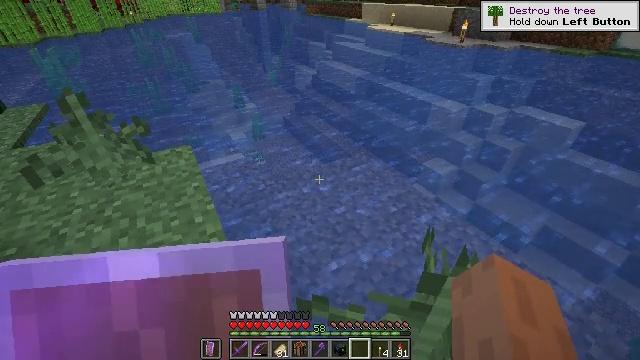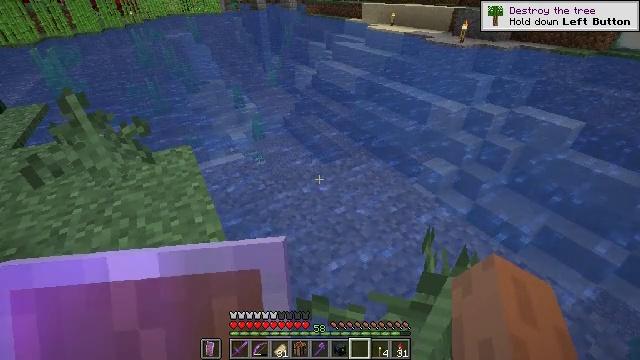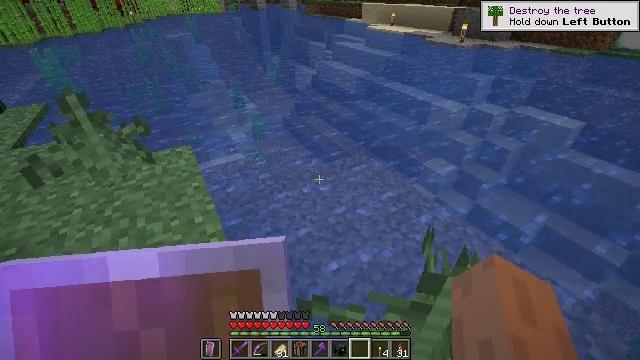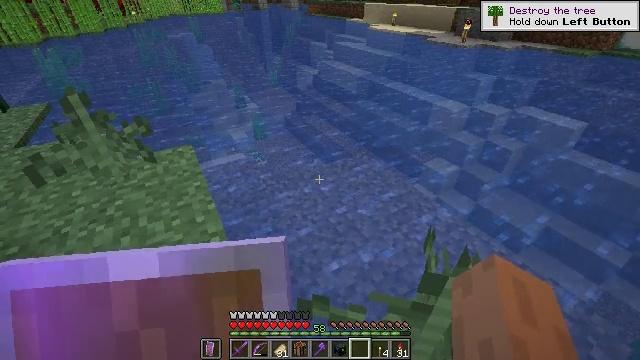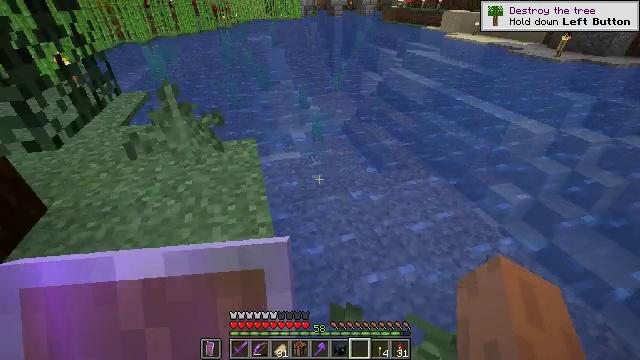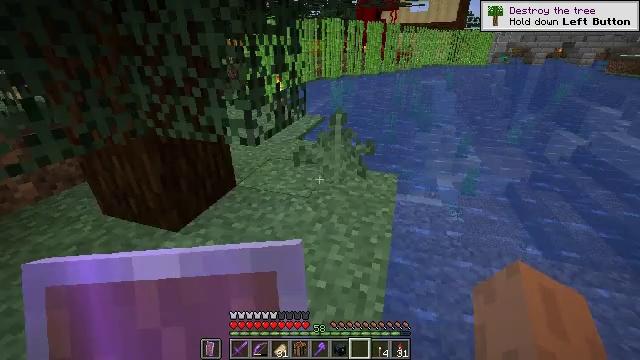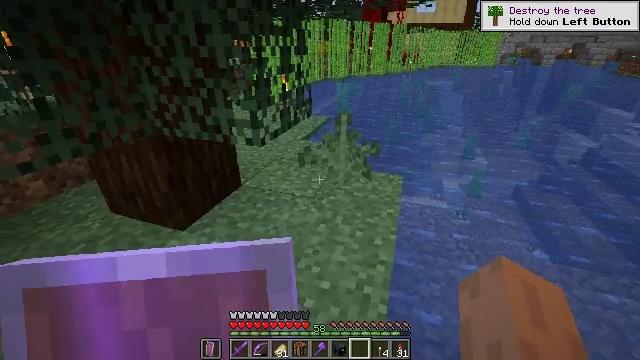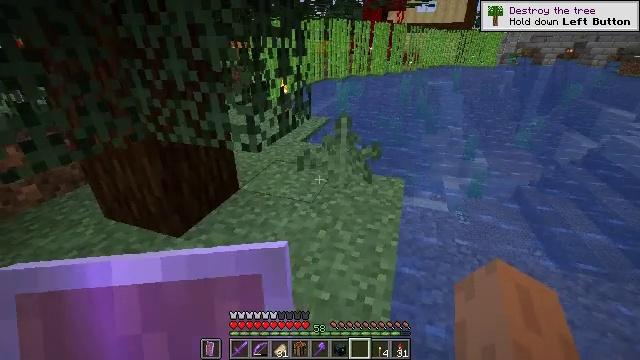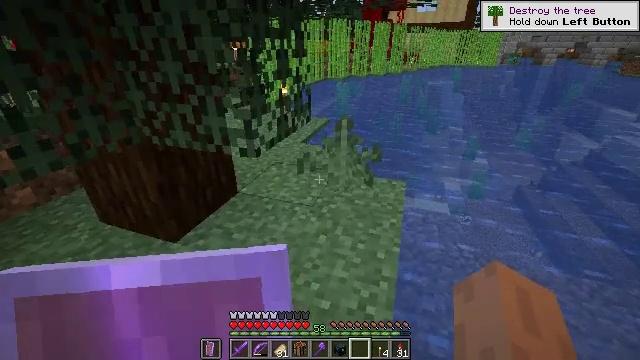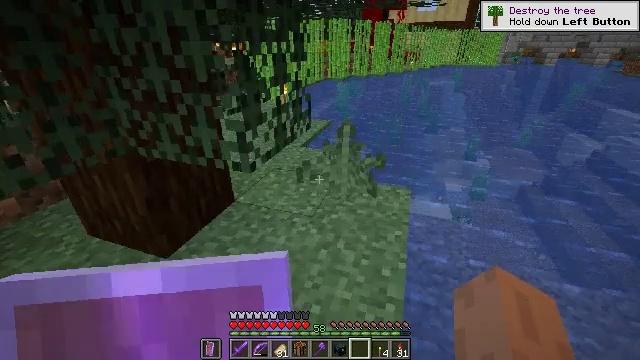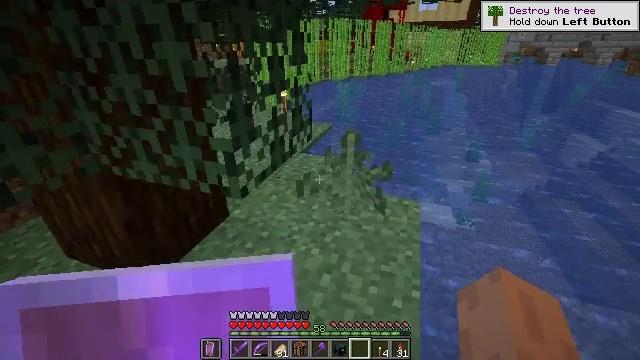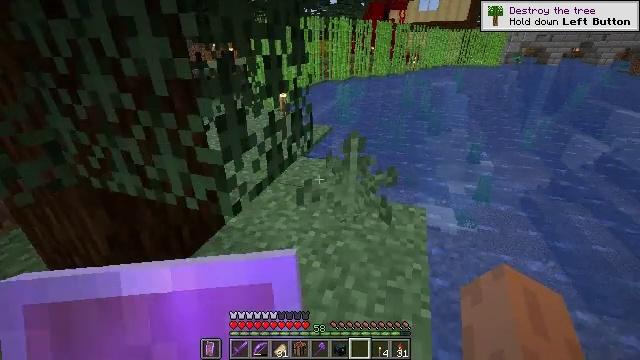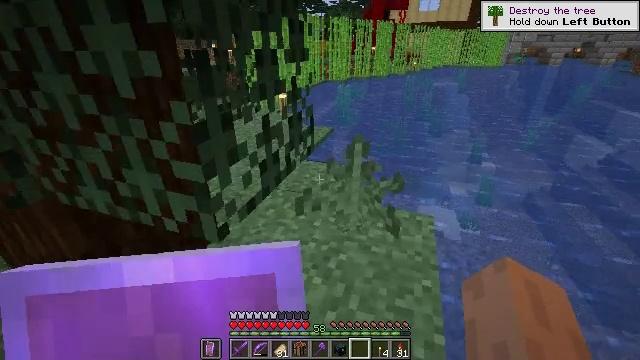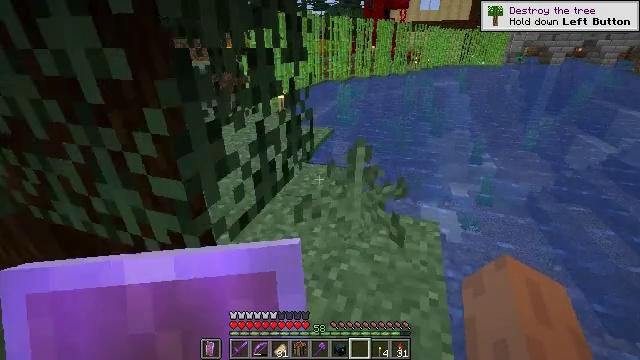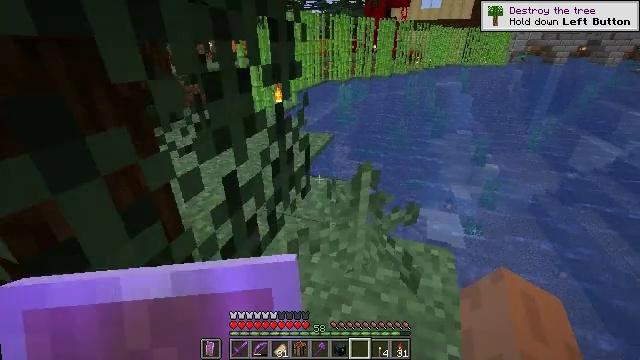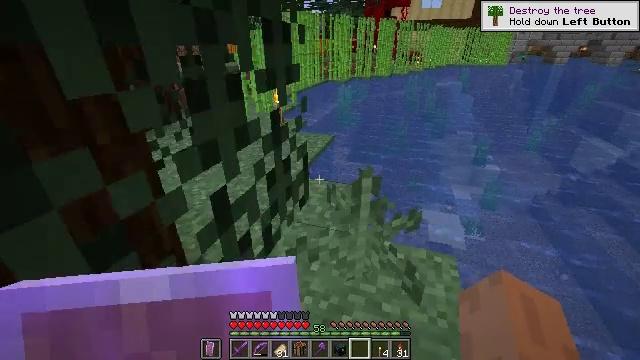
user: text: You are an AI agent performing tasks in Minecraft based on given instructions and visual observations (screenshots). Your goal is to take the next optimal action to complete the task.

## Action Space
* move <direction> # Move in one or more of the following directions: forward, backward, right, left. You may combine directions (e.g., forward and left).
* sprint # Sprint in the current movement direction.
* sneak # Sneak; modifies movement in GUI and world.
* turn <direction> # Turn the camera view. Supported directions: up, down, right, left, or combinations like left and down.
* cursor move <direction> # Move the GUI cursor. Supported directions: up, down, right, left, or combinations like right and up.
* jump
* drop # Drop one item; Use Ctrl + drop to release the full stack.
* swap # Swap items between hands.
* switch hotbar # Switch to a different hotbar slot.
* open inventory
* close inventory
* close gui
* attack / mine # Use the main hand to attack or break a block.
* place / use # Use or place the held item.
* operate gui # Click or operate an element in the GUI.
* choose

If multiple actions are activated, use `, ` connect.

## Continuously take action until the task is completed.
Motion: motion action
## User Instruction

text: Craft a lantern from iron nuggets and a torch.
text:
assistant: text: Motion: no_op
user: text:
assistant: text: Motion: no_op
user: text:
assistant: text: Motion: no_op
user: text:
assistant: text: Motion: turn left and up
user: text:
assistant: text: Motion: turn left and up
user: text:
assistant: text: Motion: turn left
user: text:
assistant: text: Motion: move forward
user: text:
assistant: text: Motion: move forward
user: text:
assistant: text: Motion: move forward
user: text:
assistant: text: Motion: move forward
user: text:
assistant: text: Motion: move forward
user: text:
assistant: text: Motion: move forward
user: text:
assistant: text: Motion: move forward
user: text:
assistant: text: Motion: move forward
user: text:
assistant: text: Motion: move forward
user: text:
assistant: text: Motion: move forward
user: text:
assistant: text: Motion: move forward
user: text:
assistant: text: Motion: move forward
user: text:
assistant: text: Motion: move forward
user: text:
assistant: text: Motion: move forward
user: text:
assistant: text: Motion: move forward
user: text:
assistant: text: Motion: move forward
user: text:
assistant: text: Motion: move forward, turn left
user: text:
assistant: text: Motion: move forward, turn left
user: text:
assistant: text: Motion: move forward
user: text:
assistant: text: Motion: move forward
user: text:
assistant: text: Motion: move forward, turn right
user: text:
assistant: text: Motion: move forward, turn right
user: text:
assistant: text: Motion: move forward, turn right
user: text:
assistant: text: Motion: move forward, sprint